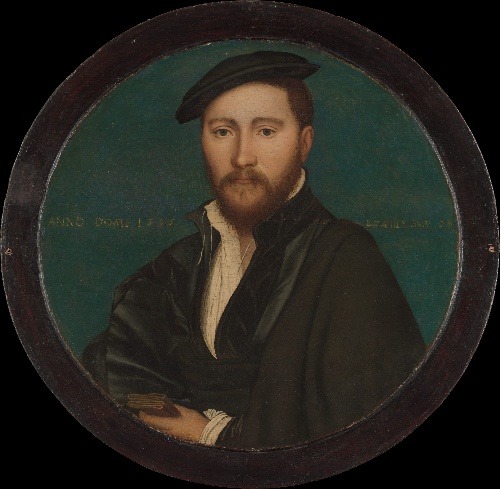
Title: Portrait of a Man (Sir Ralph Sadler?)
Artist: Hans Holbein the Younger
Artist bio: German, Augsburg 1497/98–1543 London
Date: 1535
Object type: Painting
Classification: Paintings
Medium: Oil and gold on oak
Dimensions: Diameter 12 in. (30.5 cm)
Department: European Paintings
Credit line: The Jules Bache Collection, 1949
Accession year: 1949
Repository: Metropolitan Museum of Art, New York, NY
Tags: Men|Portraits